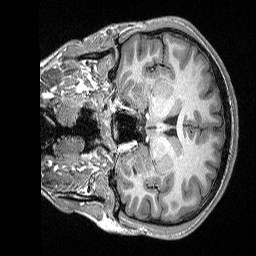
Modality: T1w
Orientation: coronal
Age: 18
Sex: male
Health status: healthy
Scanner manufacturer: siemens
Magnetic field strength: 3 T
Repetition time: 2.3 s
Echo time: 0.00298 s